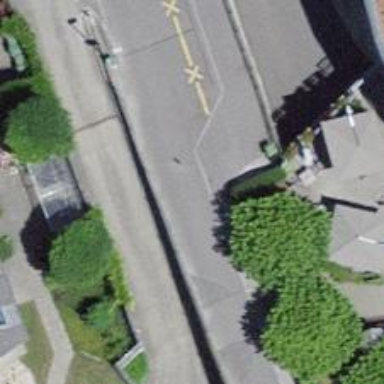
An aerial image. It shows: Bollard barrier.